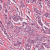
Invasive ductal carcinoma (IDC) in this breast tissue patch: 1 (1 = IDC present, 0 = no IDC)